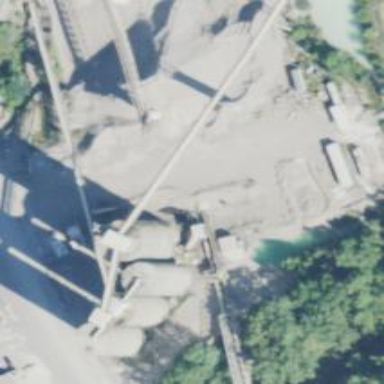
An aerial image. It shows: Silo.